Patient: sex M, age 57
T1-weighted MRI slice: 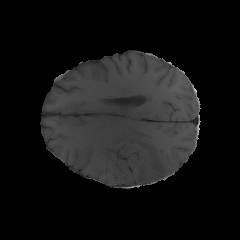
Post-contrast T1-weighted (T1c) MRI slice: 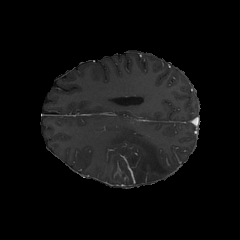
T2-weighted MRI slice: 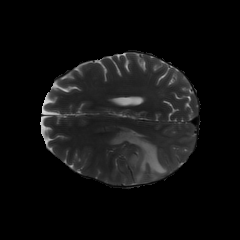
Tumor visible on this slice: yes
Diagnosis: Glioblastoma, IDH-wildtype
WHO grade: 4